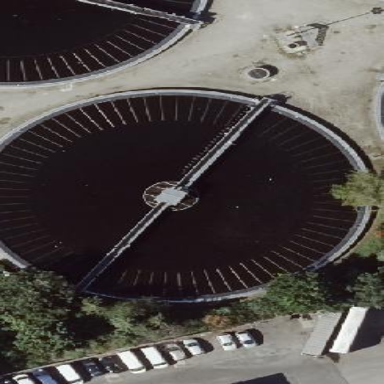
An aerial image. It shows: Image of wastewater.